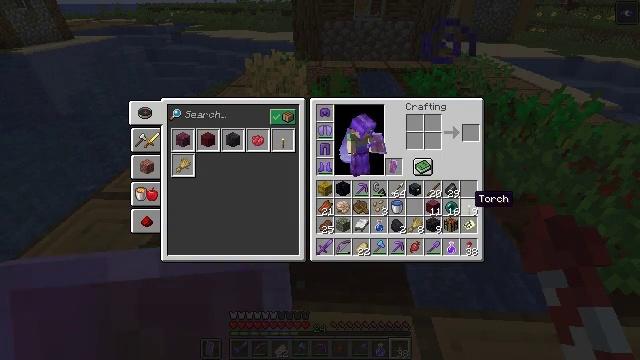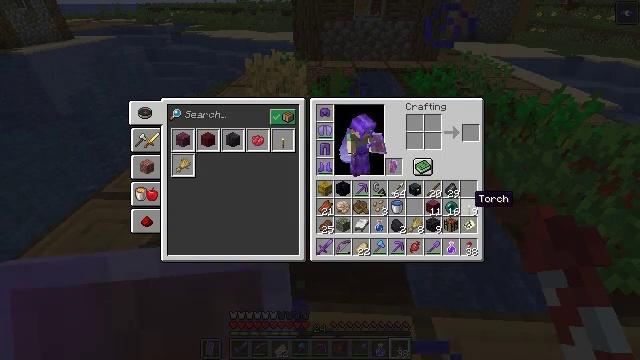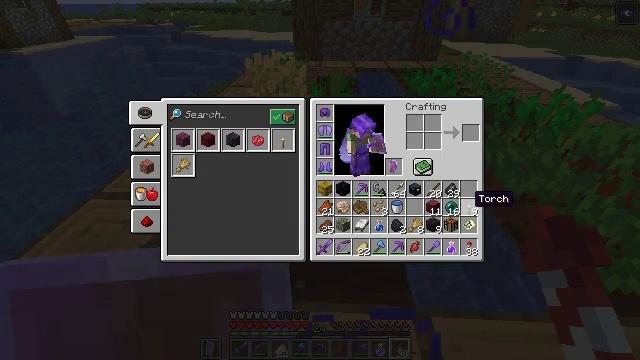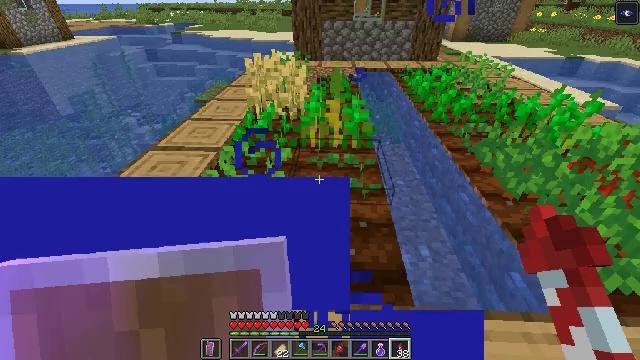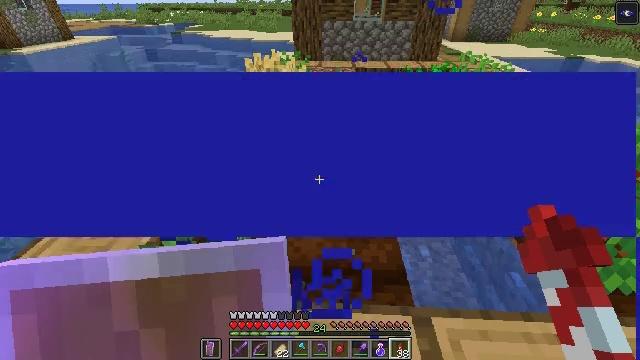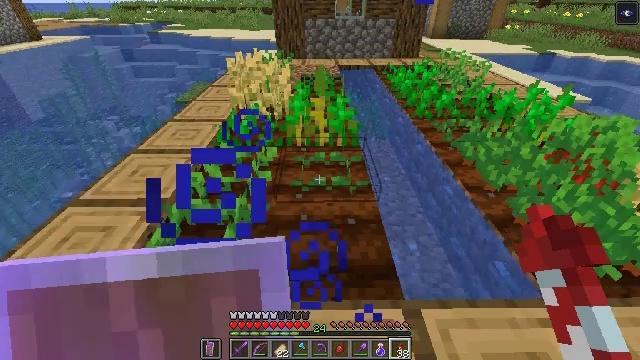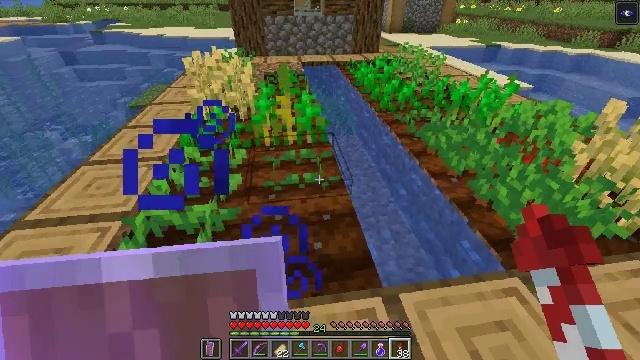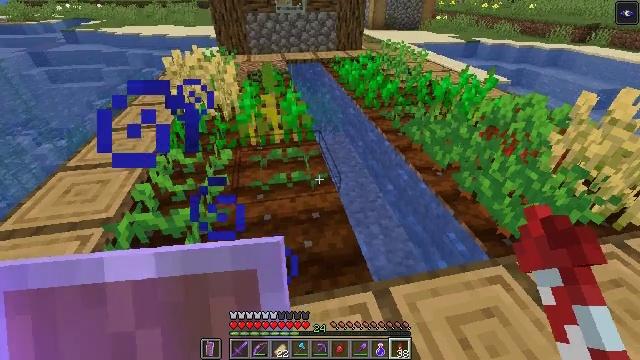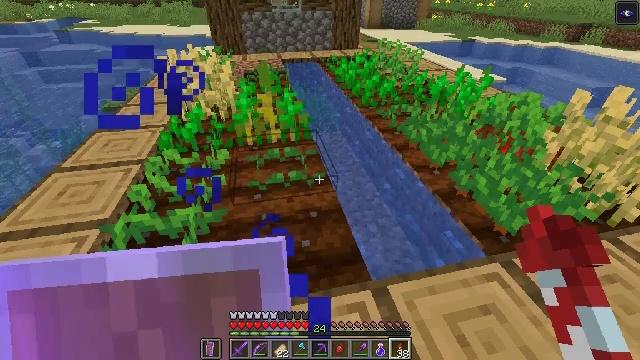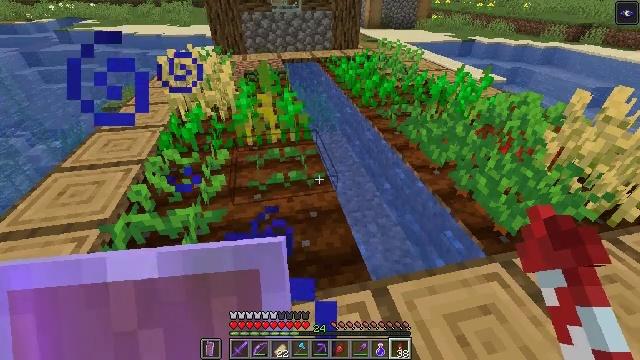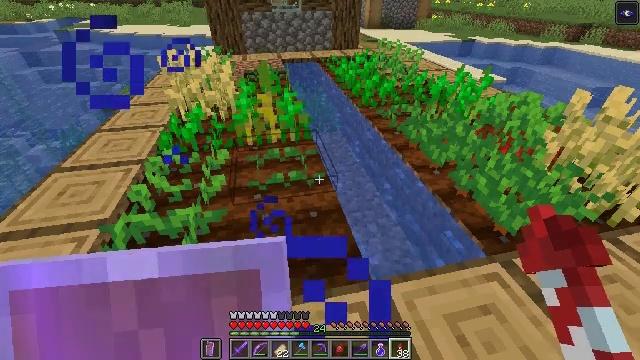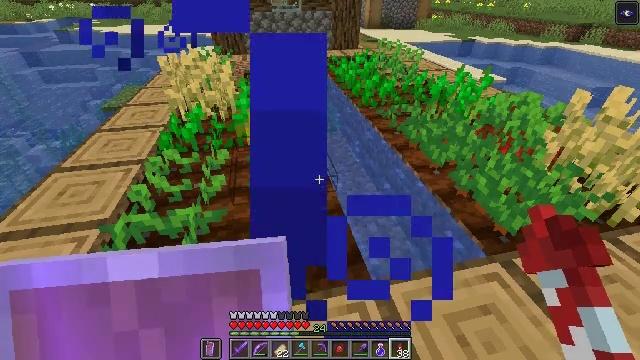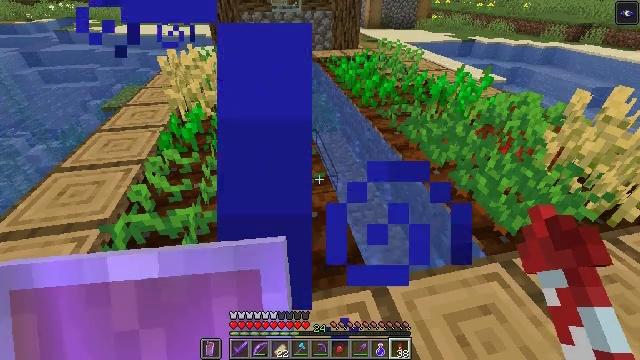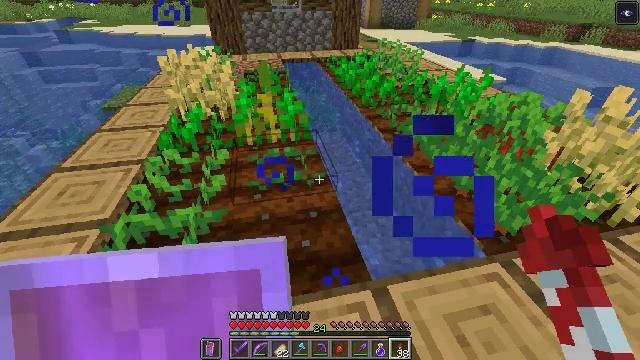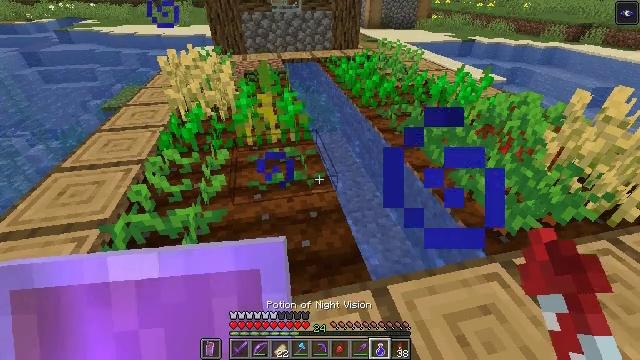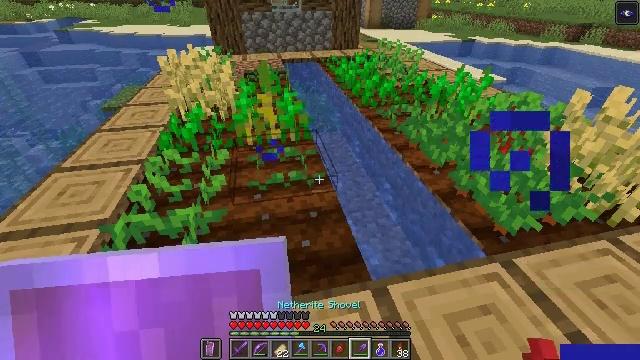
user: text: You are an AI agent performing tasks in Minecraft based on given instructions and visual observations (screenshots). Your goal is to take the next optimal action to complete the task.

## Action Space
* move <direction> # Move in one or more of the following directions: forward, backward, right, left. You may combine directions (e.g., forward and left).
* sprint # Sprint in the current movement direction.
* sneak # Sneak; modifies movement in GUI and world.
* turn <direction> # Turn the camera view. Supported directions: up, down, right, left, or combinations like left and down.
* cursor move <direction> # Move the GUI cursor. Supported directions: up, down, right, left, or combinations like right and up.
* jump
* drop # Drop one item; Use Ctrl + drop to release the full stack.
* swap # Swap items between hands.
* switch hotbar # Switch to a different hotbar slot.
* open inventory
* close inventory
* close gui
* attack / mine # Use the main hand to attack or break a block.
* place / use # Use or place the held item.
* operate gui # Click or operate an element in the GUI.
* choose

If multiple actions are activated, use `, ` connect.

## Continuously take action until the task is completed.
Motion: motion action
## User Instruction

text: Remove a beetroot from the inventory.
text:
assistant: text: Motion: no_op
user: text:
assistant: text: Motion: no_op
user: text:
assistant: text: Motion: no_op
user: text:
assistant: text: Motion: no_op
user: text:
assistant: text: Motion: turn right
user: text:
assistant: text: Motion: turn right
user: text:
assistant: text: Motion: turn right
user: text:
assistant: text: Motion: no_op
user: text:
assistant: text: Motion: no_op
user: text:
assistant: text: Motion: no_op
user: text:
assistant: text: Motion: no_op
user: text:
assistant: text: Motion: no_op
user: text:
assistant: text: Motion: no_op
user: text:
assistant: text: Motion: no_op
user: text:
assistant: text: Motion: no_op
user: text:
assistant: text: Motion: no_op
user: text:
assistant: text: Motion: no_op
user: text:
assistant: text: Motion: no_op
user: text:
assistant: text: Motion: turn left
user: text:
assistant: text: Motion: turn left
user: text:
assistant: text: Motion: no_op
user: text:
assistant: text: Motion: no_op
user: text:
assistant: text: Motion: no_op
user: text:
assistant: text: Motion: no_op
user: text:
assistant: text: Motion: no_op
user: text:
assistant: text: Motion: no_op
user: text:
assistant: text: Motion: no_op
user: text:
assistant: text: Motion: no_op
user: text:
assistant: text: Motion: turn left and down
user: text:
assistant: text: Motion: turn left and down